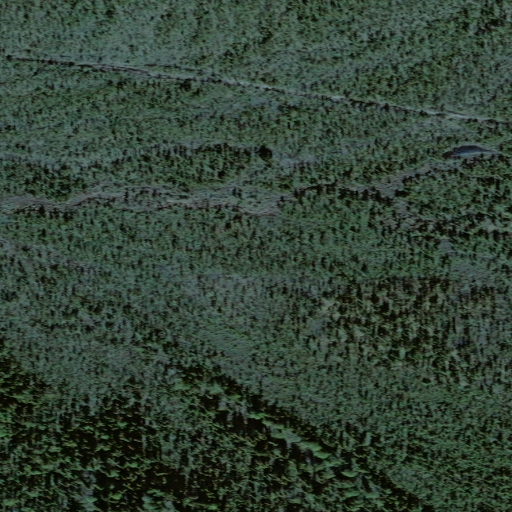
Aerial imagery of valley in Alaska named Crystal Gulch containing only unknown